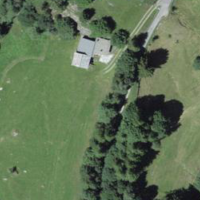
EUNIS habitat code: 26
Species observed at this site:
Podarcis muralis
Lysandra coridon
Vanessa cardui
Melanargia galathea
Cyaniris semiargus
Lasiommata maera
Aporia crataegi
Thymelicus sylvestris